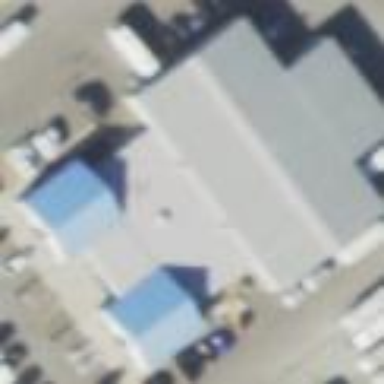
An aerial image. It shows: Caravan shop housed within building.